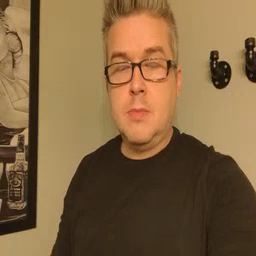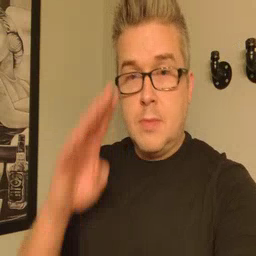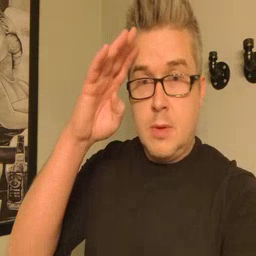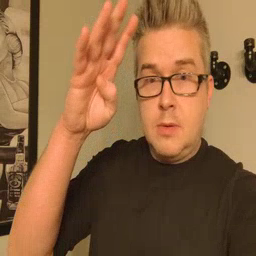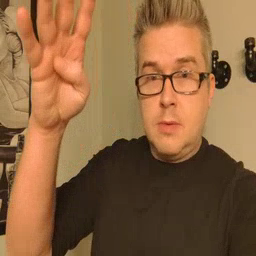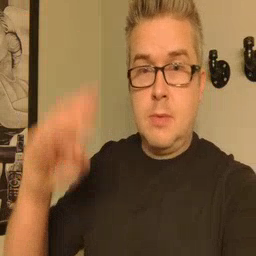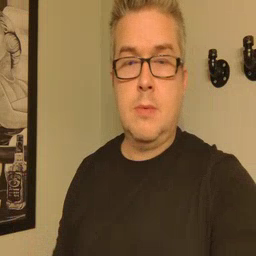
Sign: pretend